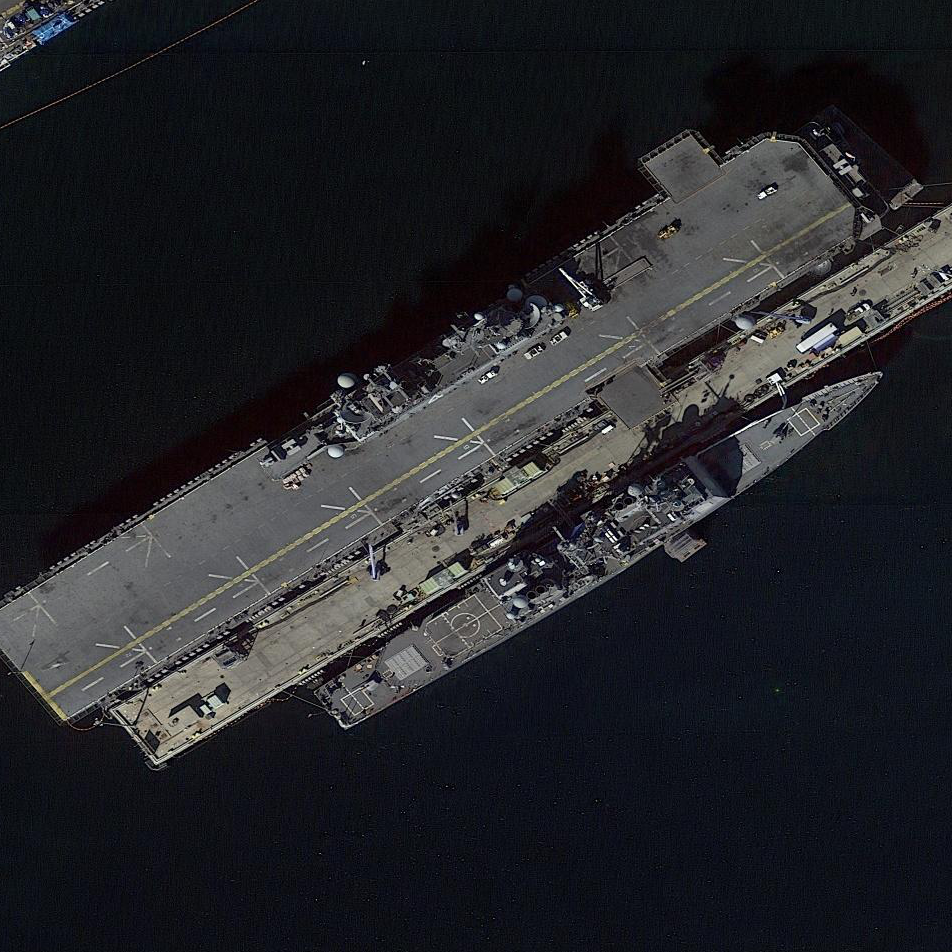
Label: assault